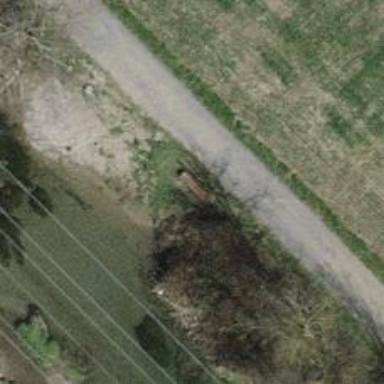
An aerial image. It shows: Brown bench in the vicinity.